Field crop: tomato
Growth stage: 1
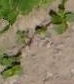
Species: portulaca